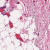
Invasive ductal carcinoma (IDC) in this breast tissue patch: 0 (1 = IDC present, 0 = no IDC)